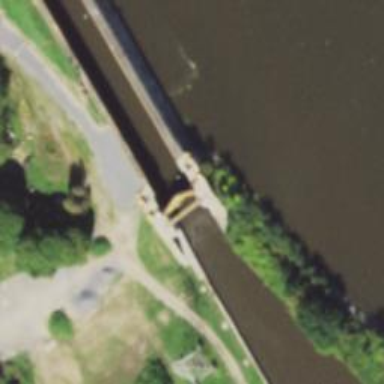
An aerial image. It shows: Lock gate on waterway.